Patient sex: M
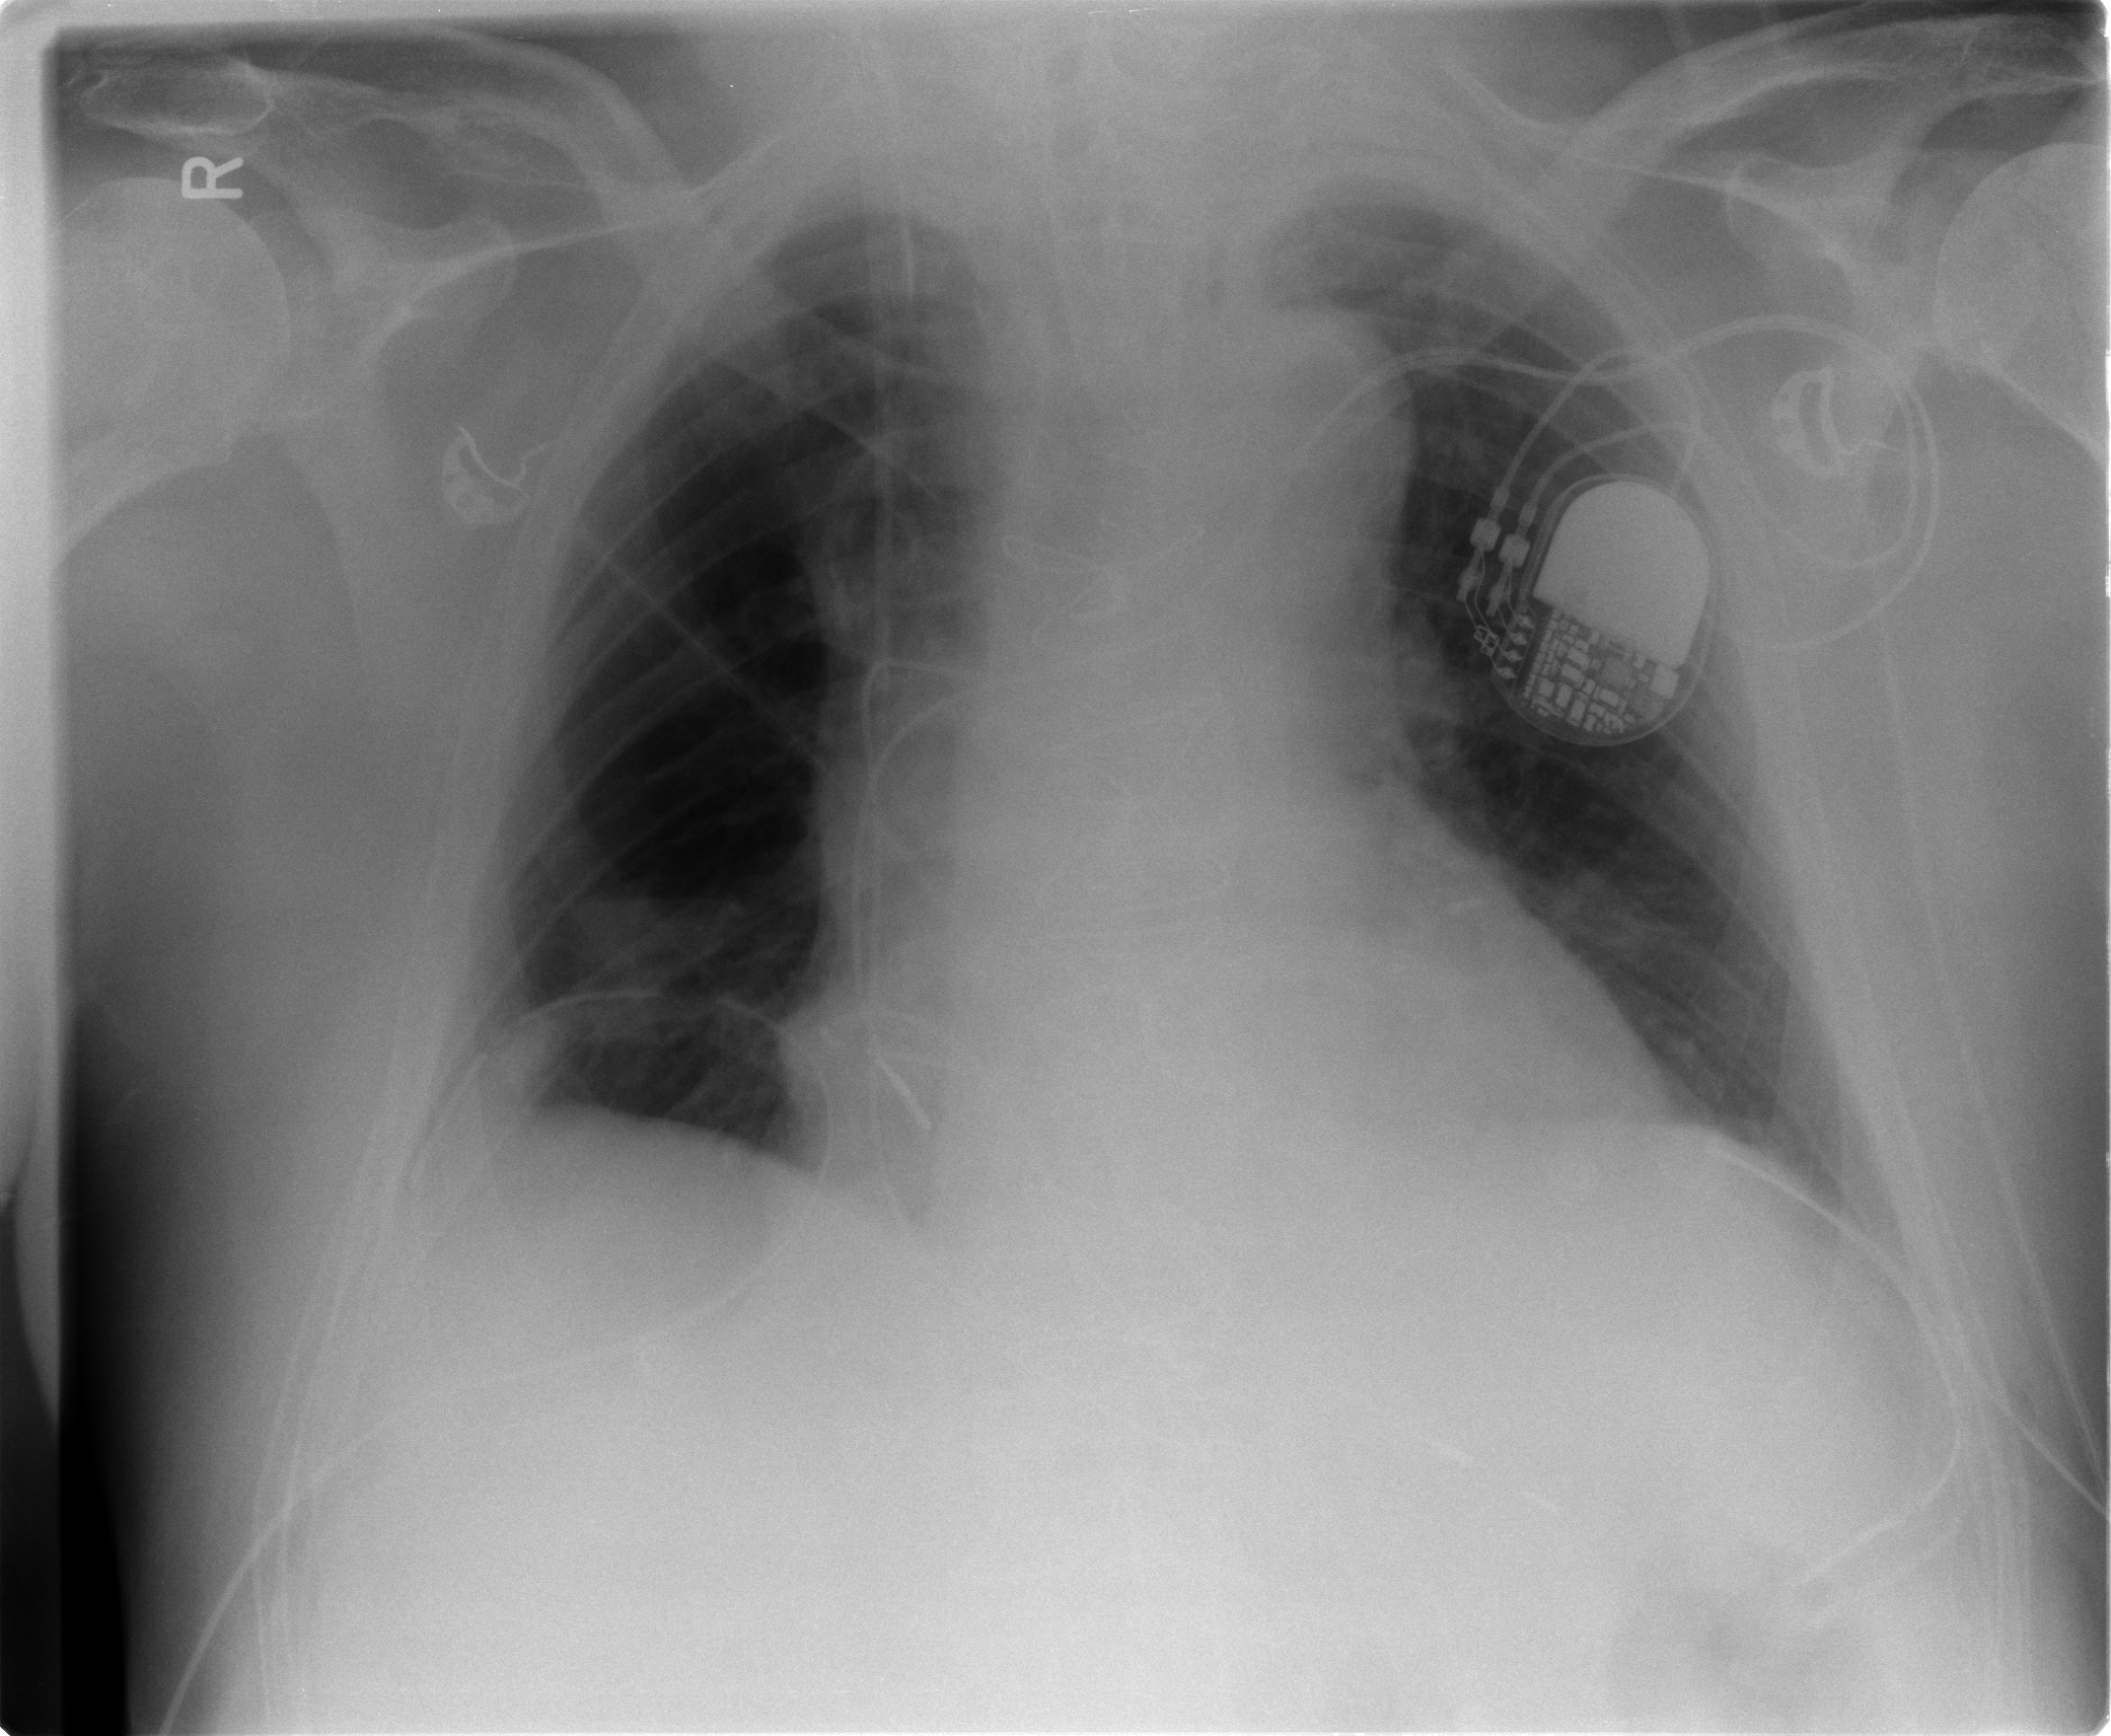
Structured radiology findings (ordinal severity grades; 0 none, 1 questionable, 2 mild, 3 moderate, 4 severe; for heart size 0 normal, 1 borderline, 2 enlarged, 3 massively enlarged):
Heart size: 3
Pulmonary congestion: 0
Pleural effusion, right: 1
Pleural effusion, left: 1
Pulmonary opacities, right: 0
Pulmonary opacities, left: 0
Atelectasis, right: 2
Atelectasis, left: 2